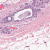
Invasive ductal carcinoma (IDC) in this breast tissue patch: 0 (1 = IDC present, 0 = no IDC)